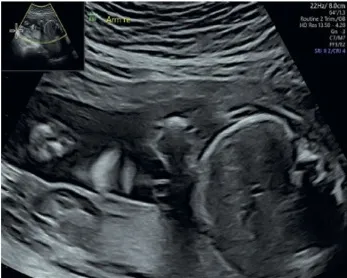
(B) Ultrasound at 22 + 1 weeks of gestation: shortened right upper extremity.
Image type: radiology (mri)